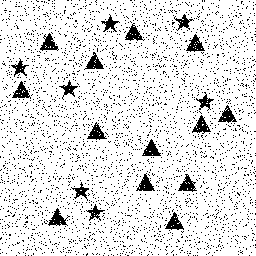
Squares: 0
Triangles: 13
Stars: 7
Total shapes: 20